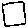
Label: square